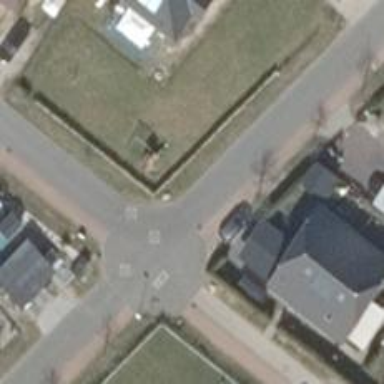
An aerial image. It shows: Residential road with asphalt surface.